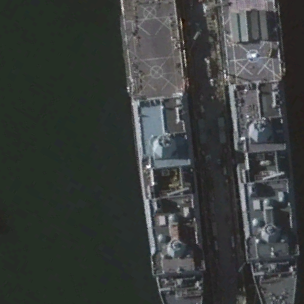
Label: combat